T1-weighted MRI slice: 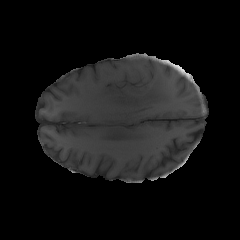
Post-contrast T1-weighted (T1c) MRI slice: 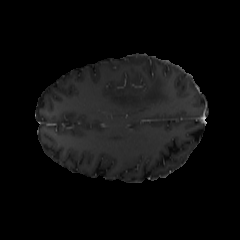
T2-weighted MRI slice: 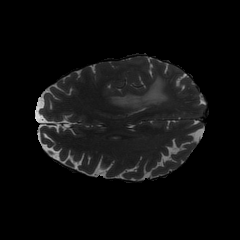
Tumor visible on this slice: yes